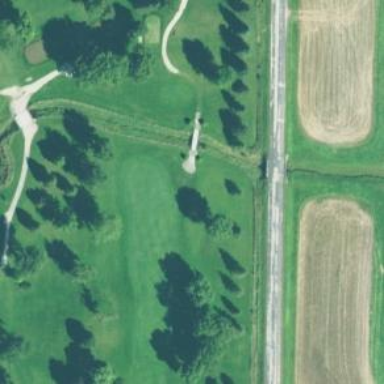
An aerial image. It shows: Path bridge used as golf cartpath.